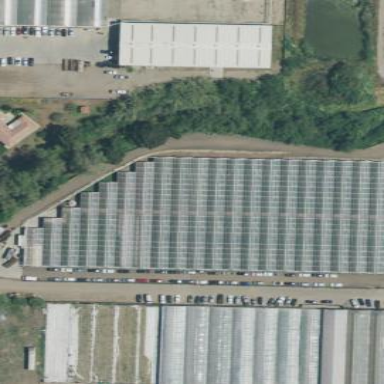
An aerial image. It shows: Greenhouse.